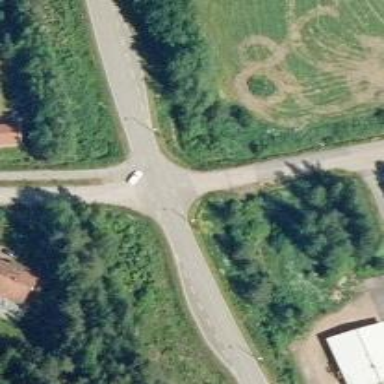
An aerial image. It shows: Cycleway.